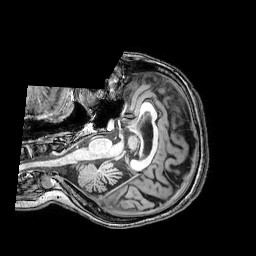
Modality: T1w
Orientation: axial
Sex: female
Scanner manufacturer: philips
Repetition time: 0.008144 s
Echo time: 0.00373 s